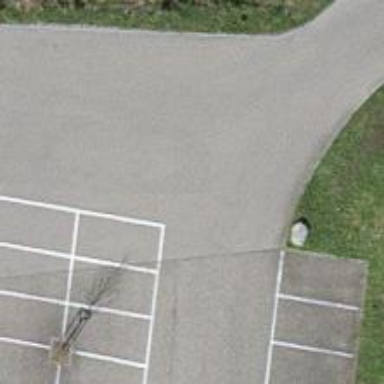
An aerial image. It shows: Road serving as parking aisle.